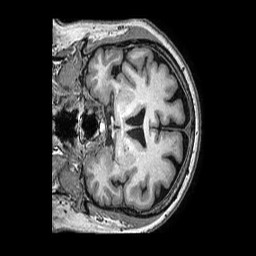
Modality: T1w
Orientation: coronal
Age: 62
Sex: male
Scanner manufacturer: philips
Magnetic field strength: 3 T
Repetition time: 0.006733 s
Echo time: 0.003072 s